Question: I have this Excel file where i have a list of items on the left and a list of who drops that item on the right (gaming wise)

On the right side, is there a way for me to automatically (i mean, not 1 by 1) put in the column to the right of (for example) "300", the name "Lette Pants"?
Of course, this should happen to all items, not just "300", by making a search on the left side searching for the name corresponding to the number and replacing the white cell with it.
Thanks in advance.
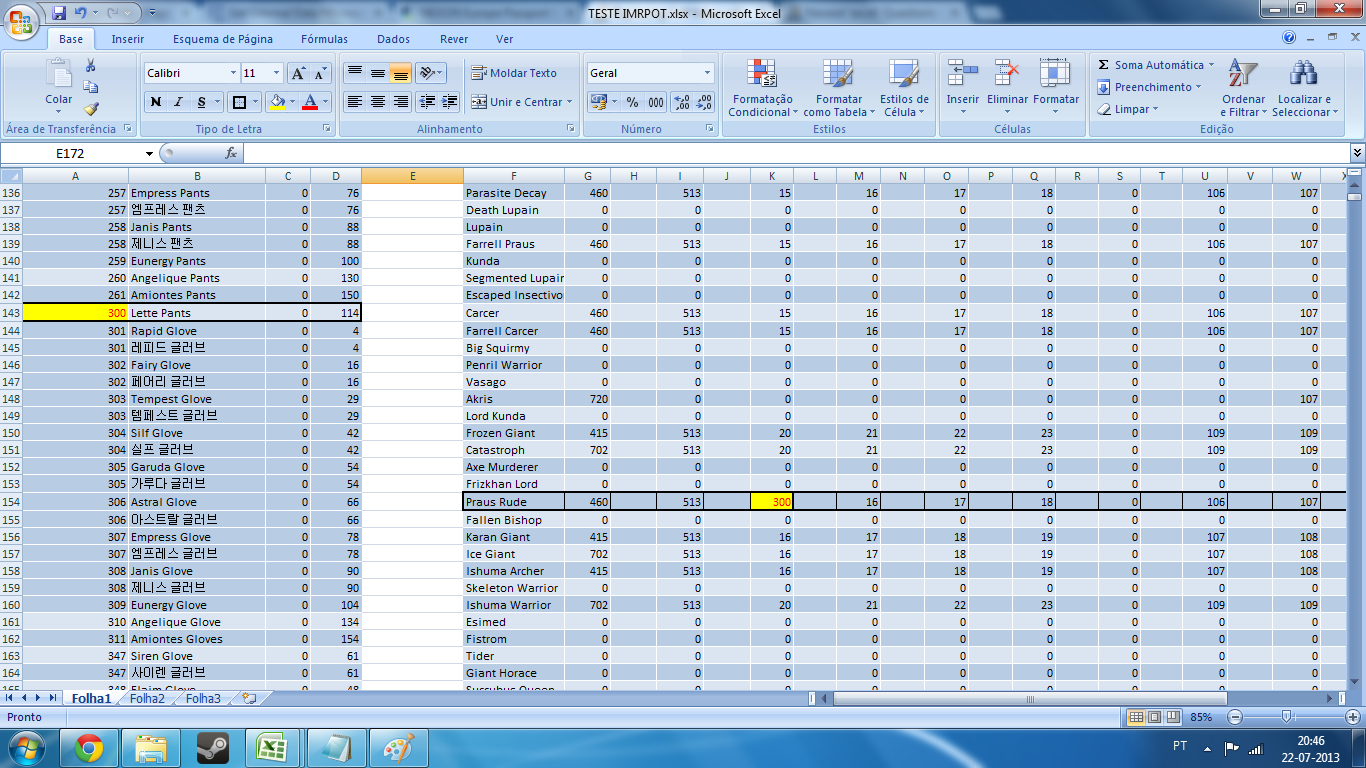
Answer: You could do a vlookup for this.
In cell L154, you can put:
'''
=VLOOKUP(K154, A:B, 2, 0)
'''
I'm not too familiar with tables in excel, but I think putting this formula there will also fill in the other cells automatically (in that column). Otherwise, just drag the formula (or copy/paste) it down.
'K154' is what's the formula looking for (here, it's the 'id' 300)
'A:B' is the table the formula looks in, which is in columns A (where the 'id' is) and the result you want in column B.
'2' means the second column in table 'A:B'. If you wanted to get the stuff from column D, you would use '=VLOOKUP(K154, A:D, 4, 0)' instead (D is the 4th column, counting A as 1).
Finally, the '0' is for exact match. Setting it to true would make the formula return the corresponding value immediately lower than the value you're looking for if that value is not found. (e.g. you could say that if there is no 300, it will look for 299, then 298, etc until it finds one)